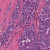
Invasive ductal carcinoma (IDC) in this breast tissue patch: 1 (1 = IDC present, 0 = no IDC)